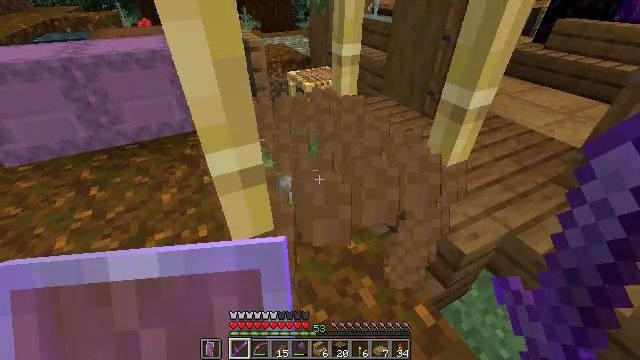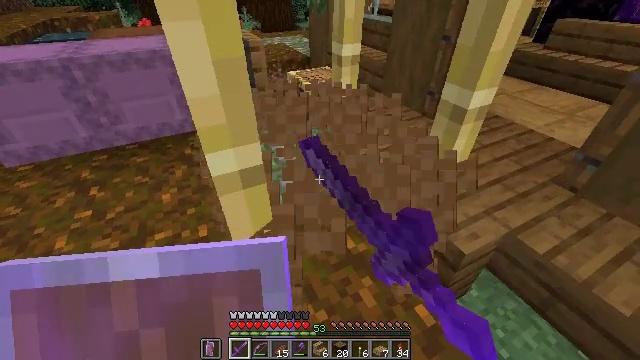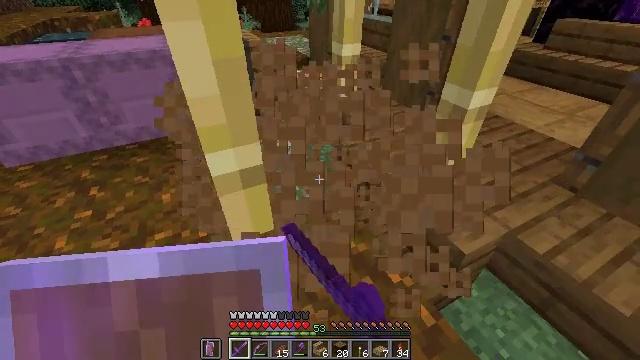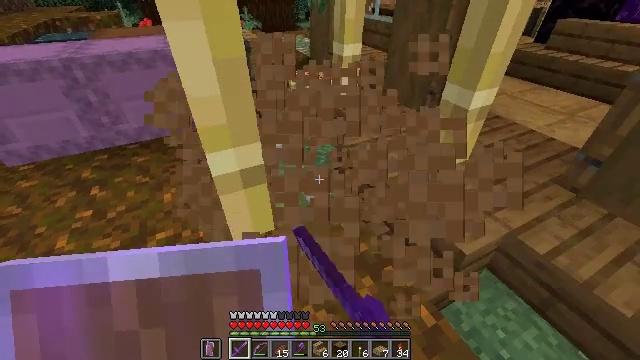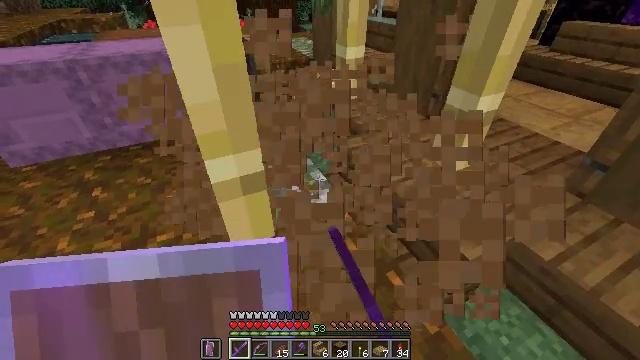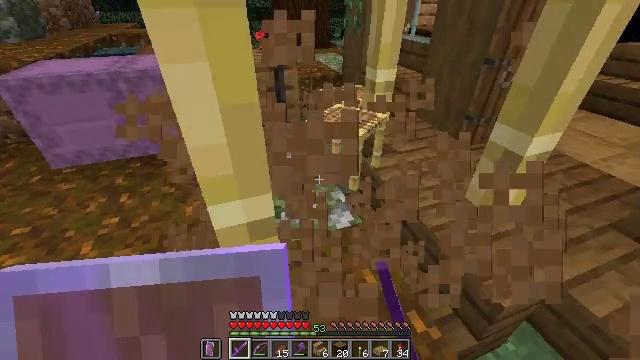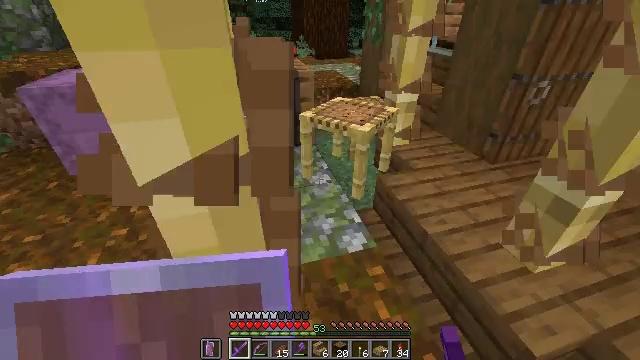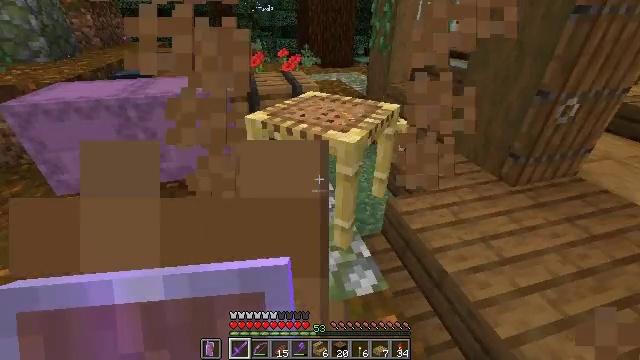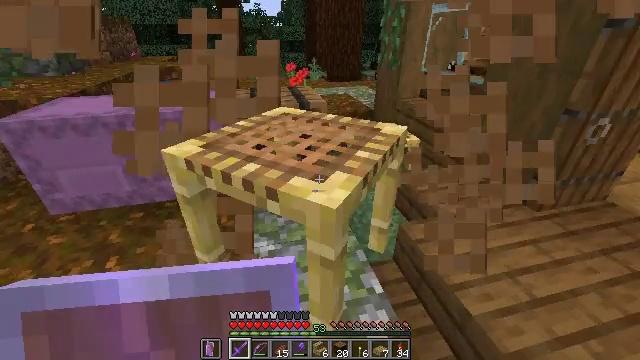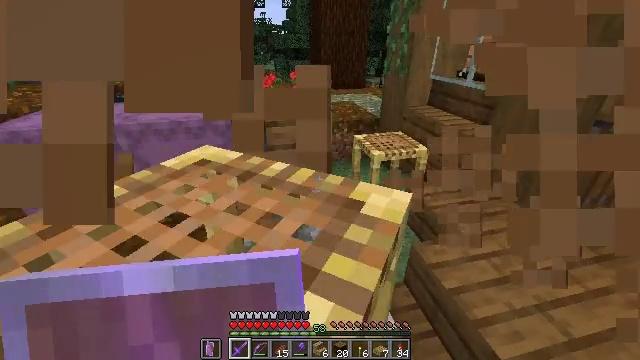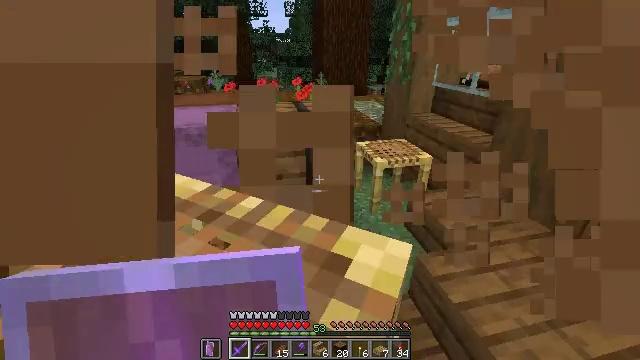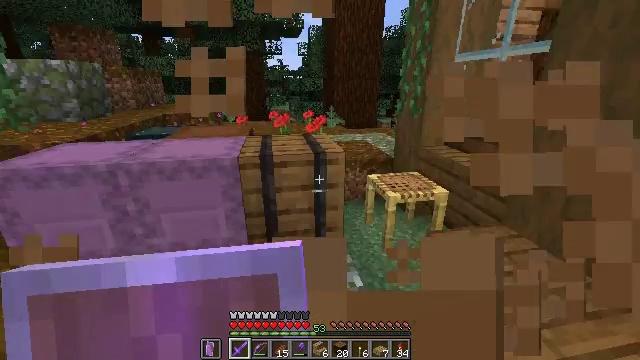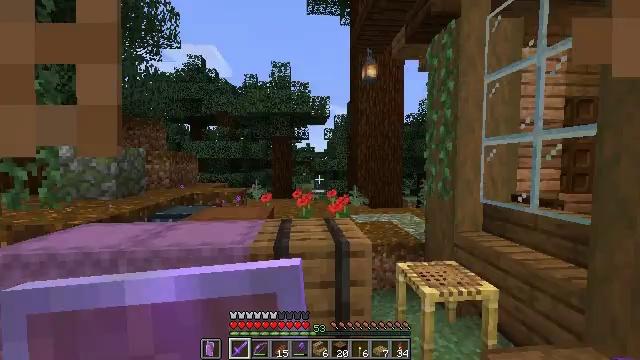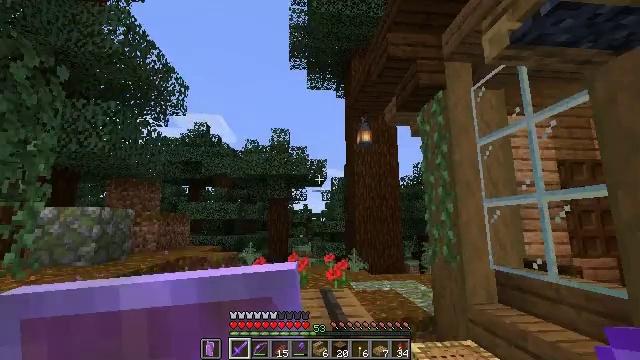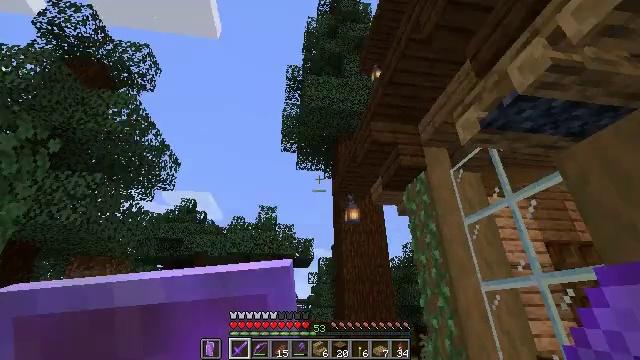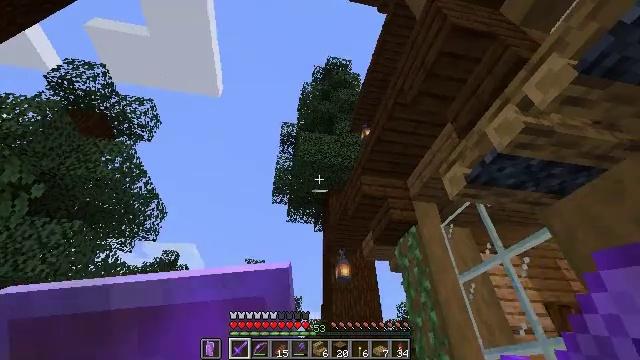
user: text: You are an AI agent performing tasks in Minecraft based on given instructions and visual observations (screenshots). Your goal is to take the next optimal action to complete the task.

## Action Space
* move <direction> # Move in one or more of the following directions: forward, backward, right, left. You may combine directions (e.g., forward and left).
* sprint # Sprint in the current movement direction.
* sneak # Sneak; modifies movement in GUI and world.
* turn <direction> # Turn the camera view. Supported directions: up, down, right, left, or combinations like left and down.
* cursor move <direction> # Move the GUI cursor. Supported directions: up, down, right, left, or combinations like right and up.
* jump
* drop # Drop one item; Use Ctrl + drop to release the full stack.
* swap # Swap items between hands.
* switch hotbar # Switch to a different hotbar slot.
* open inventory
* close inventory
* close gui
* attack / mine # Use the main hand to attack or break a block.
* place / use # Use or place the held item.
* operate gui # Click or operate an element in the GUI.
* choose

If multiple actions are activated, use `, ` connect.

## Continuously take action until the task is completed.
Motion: motion action
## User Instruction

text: Retrieve scaffolding from a build site.
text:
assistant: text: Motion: attack / mine
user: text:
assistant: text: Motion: attack / mine
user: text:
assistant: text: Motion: attack / mine
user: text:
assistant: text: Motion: move forward
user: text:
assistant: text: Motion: move forward, turn left and up
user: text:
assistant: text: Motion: move forward, turn left and up
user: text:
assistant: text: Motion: move forward, turn left and up
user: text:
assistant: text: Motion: move forward, turn left and up
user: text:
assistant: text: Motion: move forward, turn up
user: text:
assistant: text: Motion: move forward, turn up
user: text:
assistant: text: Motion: move forward, turn left and up
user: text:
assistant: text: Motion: move forward, turn left and up
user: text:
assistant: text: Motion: turn up
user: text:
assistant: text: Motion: turn right and up
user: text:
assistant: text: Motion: turn right and up
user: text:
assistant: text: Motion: turn up
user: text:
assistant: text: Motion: no_op
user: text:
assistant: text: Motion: turn up
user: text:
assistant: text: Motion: no_op
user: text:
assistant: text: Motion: no_op
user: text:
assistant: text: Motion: no_op
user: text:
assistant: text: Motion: no_op
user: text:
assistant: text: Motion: no_op
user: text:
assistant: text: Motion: no_op
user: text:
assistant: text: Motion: turn up
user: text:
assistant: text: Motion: turn up
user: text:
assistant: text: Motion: move back, turn left and up
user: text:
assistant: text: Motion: move back, turn left and up
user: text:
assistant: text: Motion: move back
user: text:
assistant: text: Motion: move back